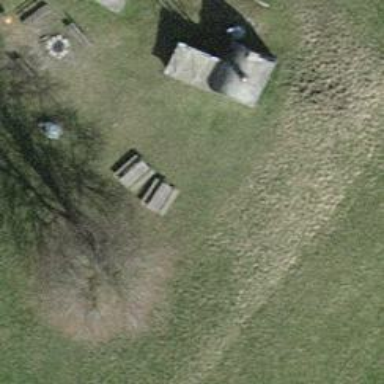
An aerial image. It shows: Picnic table located in leisure land area.